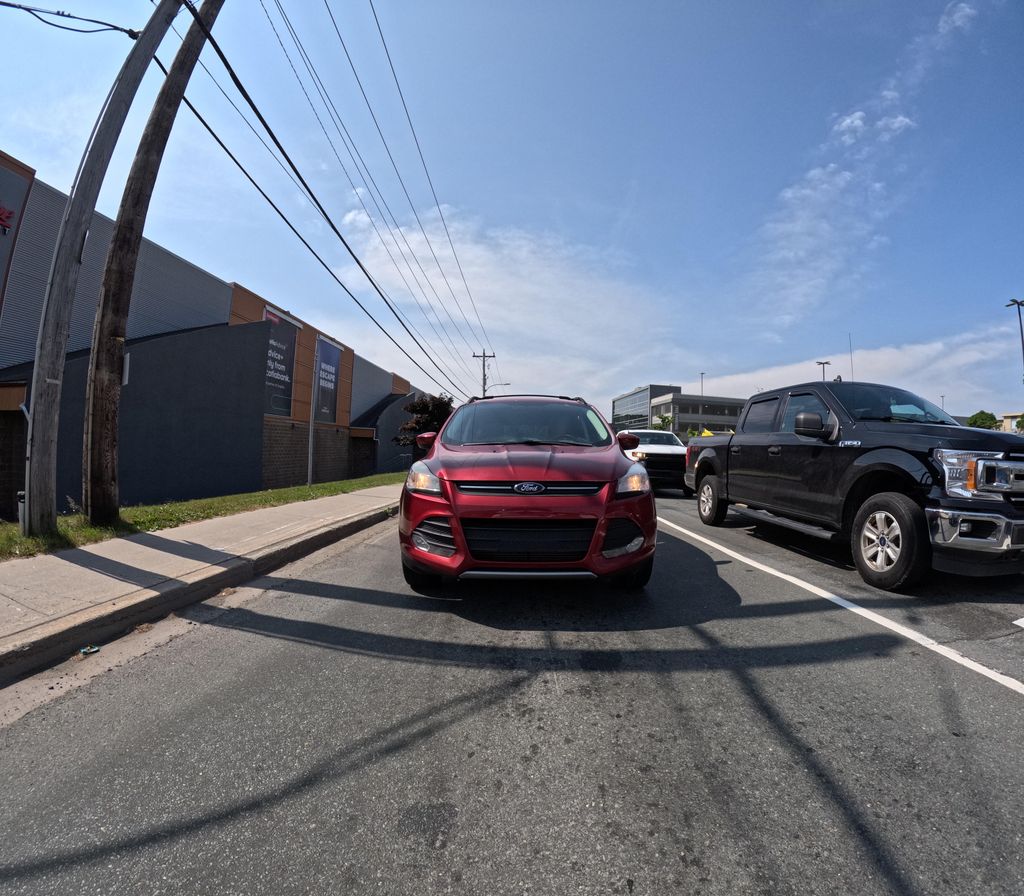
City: st_johns